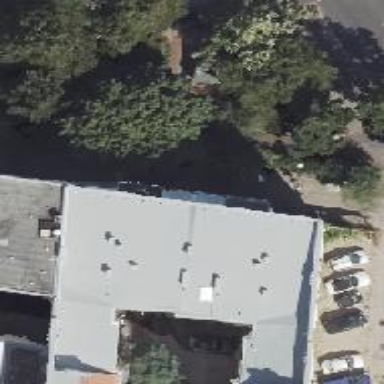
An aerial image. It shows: Restaurant.